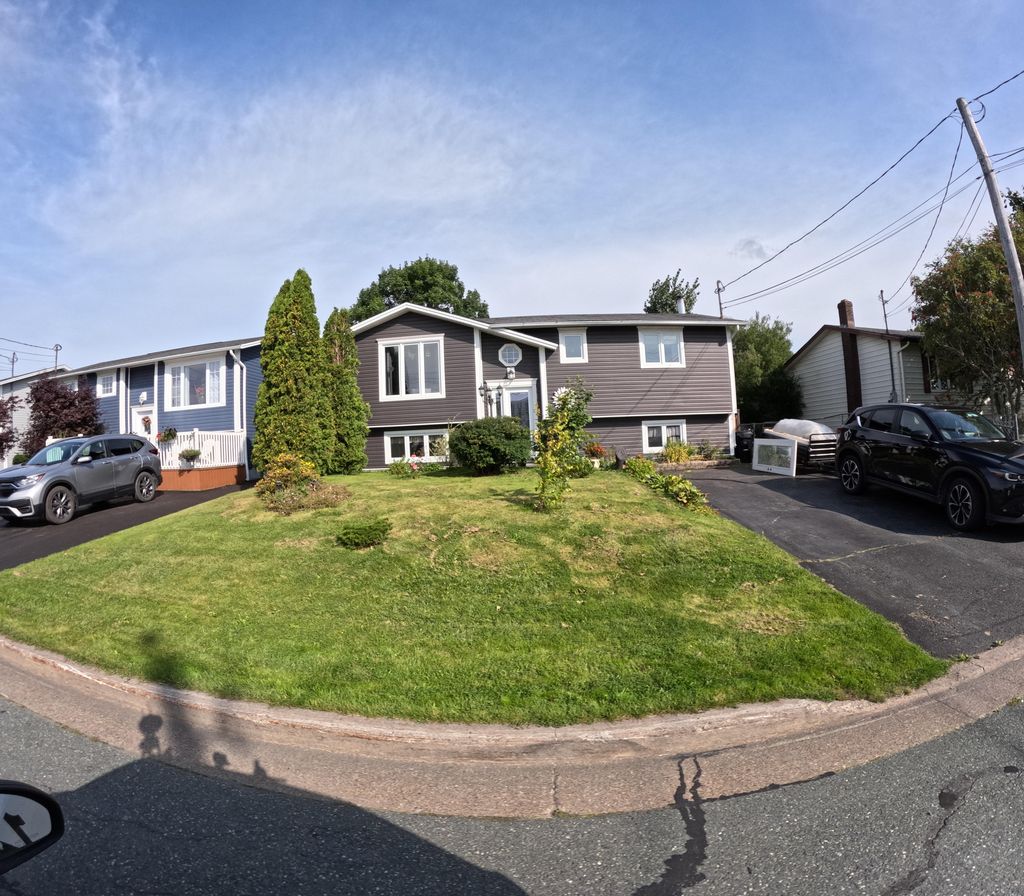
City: st_johns